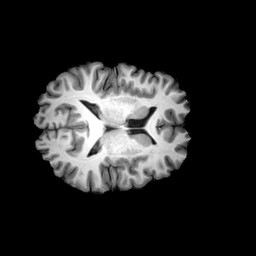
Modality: T1w
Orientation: axial
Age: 40
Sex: male
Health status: ill